Question: I am having a from in which table is there.
In table there are 3 columns.
I want to 'fadeIn' and 'fadeOut' the textbox in third column depending on enabling and disabling of checkbox.
When i enable the check box text box fadeIn is done but the table column width gets changed.
So how to overcome this issue.
<URL>
Code is as follows:
'''
<form action="" method="POST">
<table width="50%" cellpadding="4" cellspacing="1" border="1">
<tr>
<td width="5%" align="center"><input name="chk_surname" id="chk_surname" type="checkbox" onclick="enable(this.id,'surname','td_surname')"></td>
<td width="10%" align="center">Surname</td>
<td width="35%" class="td_surname" style="display:none;" align="center"><input type="text" name="surname" id="surname" /></td>
</tr>
</table>
</form>
'''
Javascript Code is as follows:
'''
<script type="text/javascript">
function enable(id,name,className)
{
$(document).on('change','#'+id, function()
{
var checked = $(this).is(":checked");
var index = $(this).parent().index();
if(checked) {
$('.'+className).fadeIn(100);
}
else {
$('.'+className).fadeOut(100);
}
});
}
</script>
'''
Screenshot:

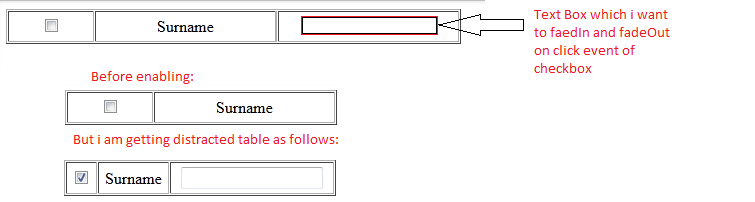
Answer: FadeIn and FadeOut the 'input' box instead of the 'td'.
Try this:
HTML:
'''
<form action="" method="POST">
<table width="50%" cellpadding="4" cellspacing="1" border="1">
<tr>
<td width="10%" align="center"><input name="chk_surname" id="chk_surname" type="checkbox" onclick="enable(this.id,'surname','td_surname')"></td>
<td width="20%" align="center">Surname</td>
<td width="70%" class="td_surname" align="center"><input style="display:none;" type="text" name="surname" id="surname" /></td>
</tr>
</table>
</form>
'''
JS:
'''
function enable(id,name,className)
{
//Commented lines below are not required. These are present in your code
//$(document).on('change','#'+id, function()
//{
var el = '#'+id;
var checked = $(el).is(":checked");
var index = $(el).parent().index();
if(checked) {
$('#'+name).fadeIn(100);
}
else {
$('#'+name).fadeOut(100);
}
//});
}
'''
Demo: <URL>
Reason why the original code is behaving that way is because when the third column is removed from display then the remaining two columns expand to fill its space. In the fixed code, third column is never removed (only its contents are removed/displayed).